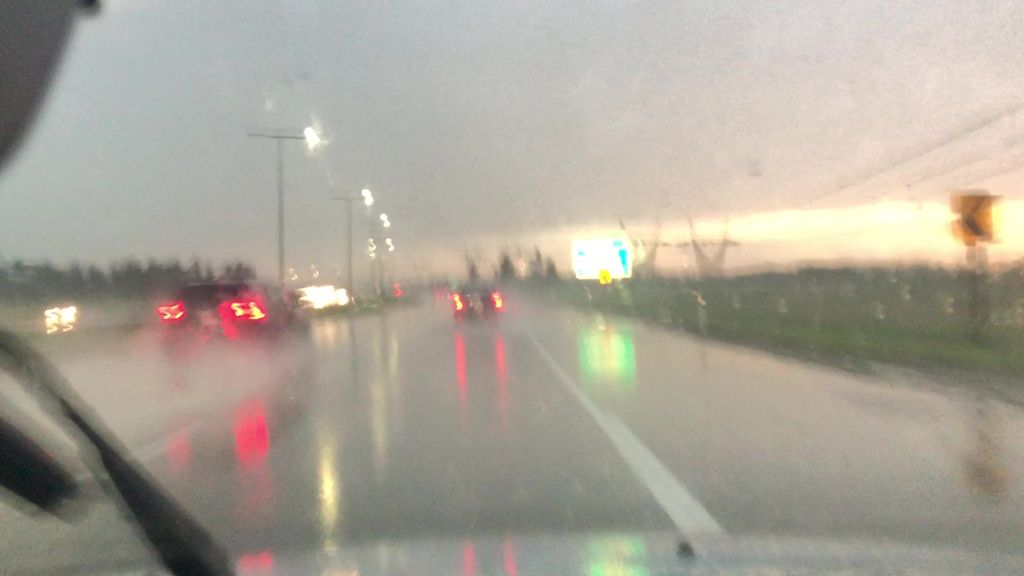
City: edmonton